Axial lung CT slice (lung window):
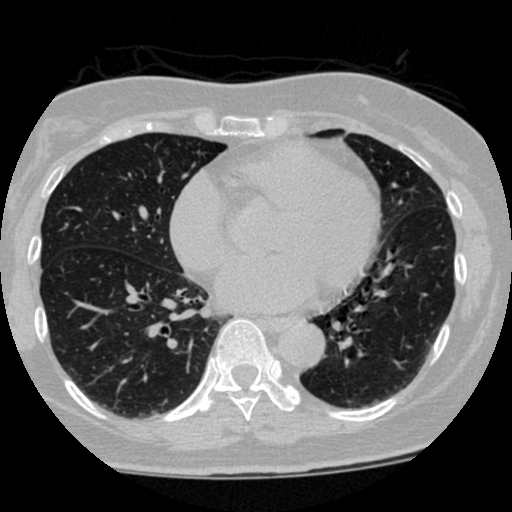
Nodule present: no